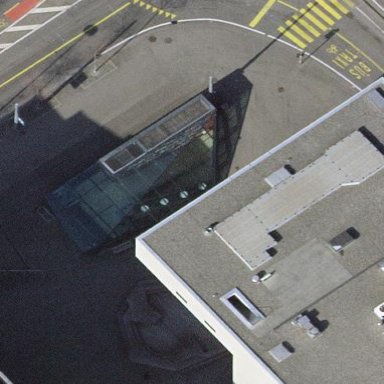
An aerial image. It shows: View of roof of building.